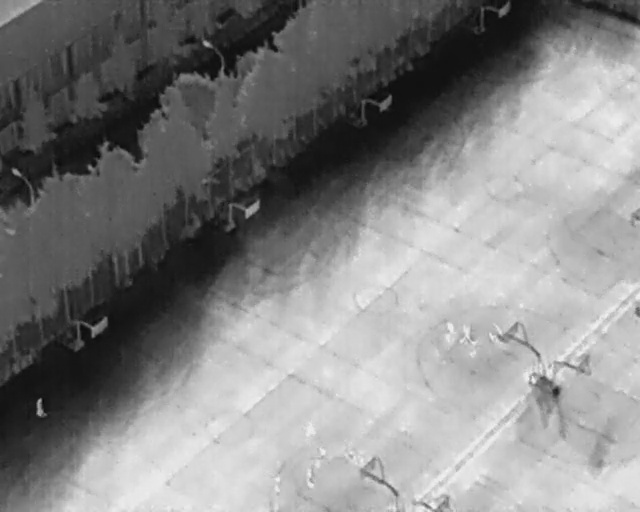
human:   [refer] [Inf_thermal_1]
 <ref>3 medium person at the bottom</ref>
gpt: <box>[[46, 82, 49, 84, 2], [46, 92, 50, 94, 2], [41, 93, 44, 95, 2]]</box>

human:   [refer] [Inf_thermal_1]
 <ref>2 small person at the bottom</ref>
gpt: <box>[[53, 87, 56, 89, 162], [49, 87, 51, 89, 163]]</box>